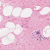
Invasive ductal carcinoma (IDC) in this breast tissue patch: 0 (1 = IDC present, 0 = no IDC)